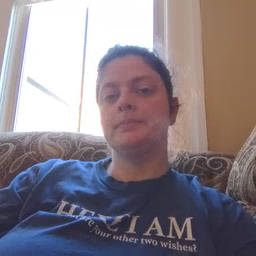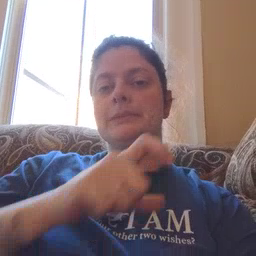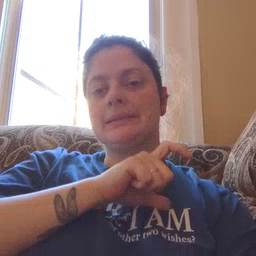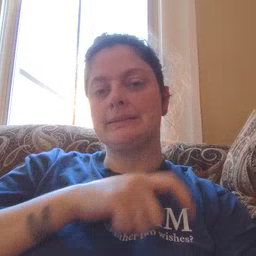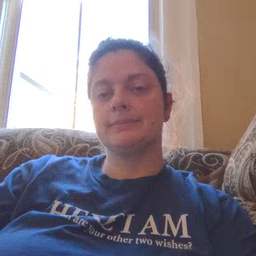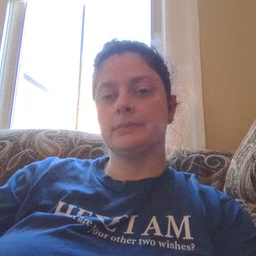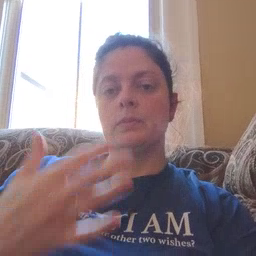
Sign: police